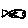
Label: fish